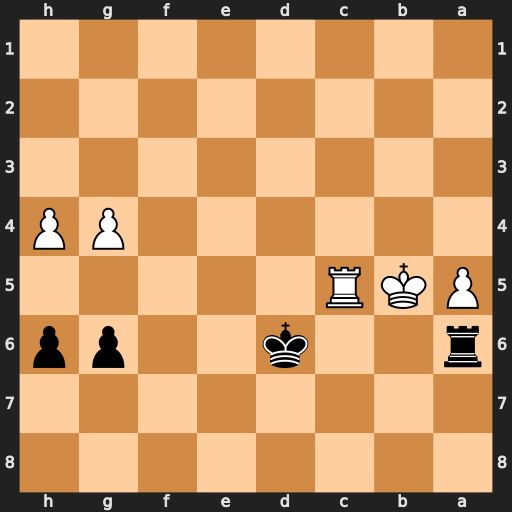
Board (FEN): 8/8/r2k2pp/PKR5/6PP/8/8/8
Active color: b
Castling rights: -
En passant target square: -
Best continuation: Rxa5+ Kxa5 Kxc5